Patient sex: M
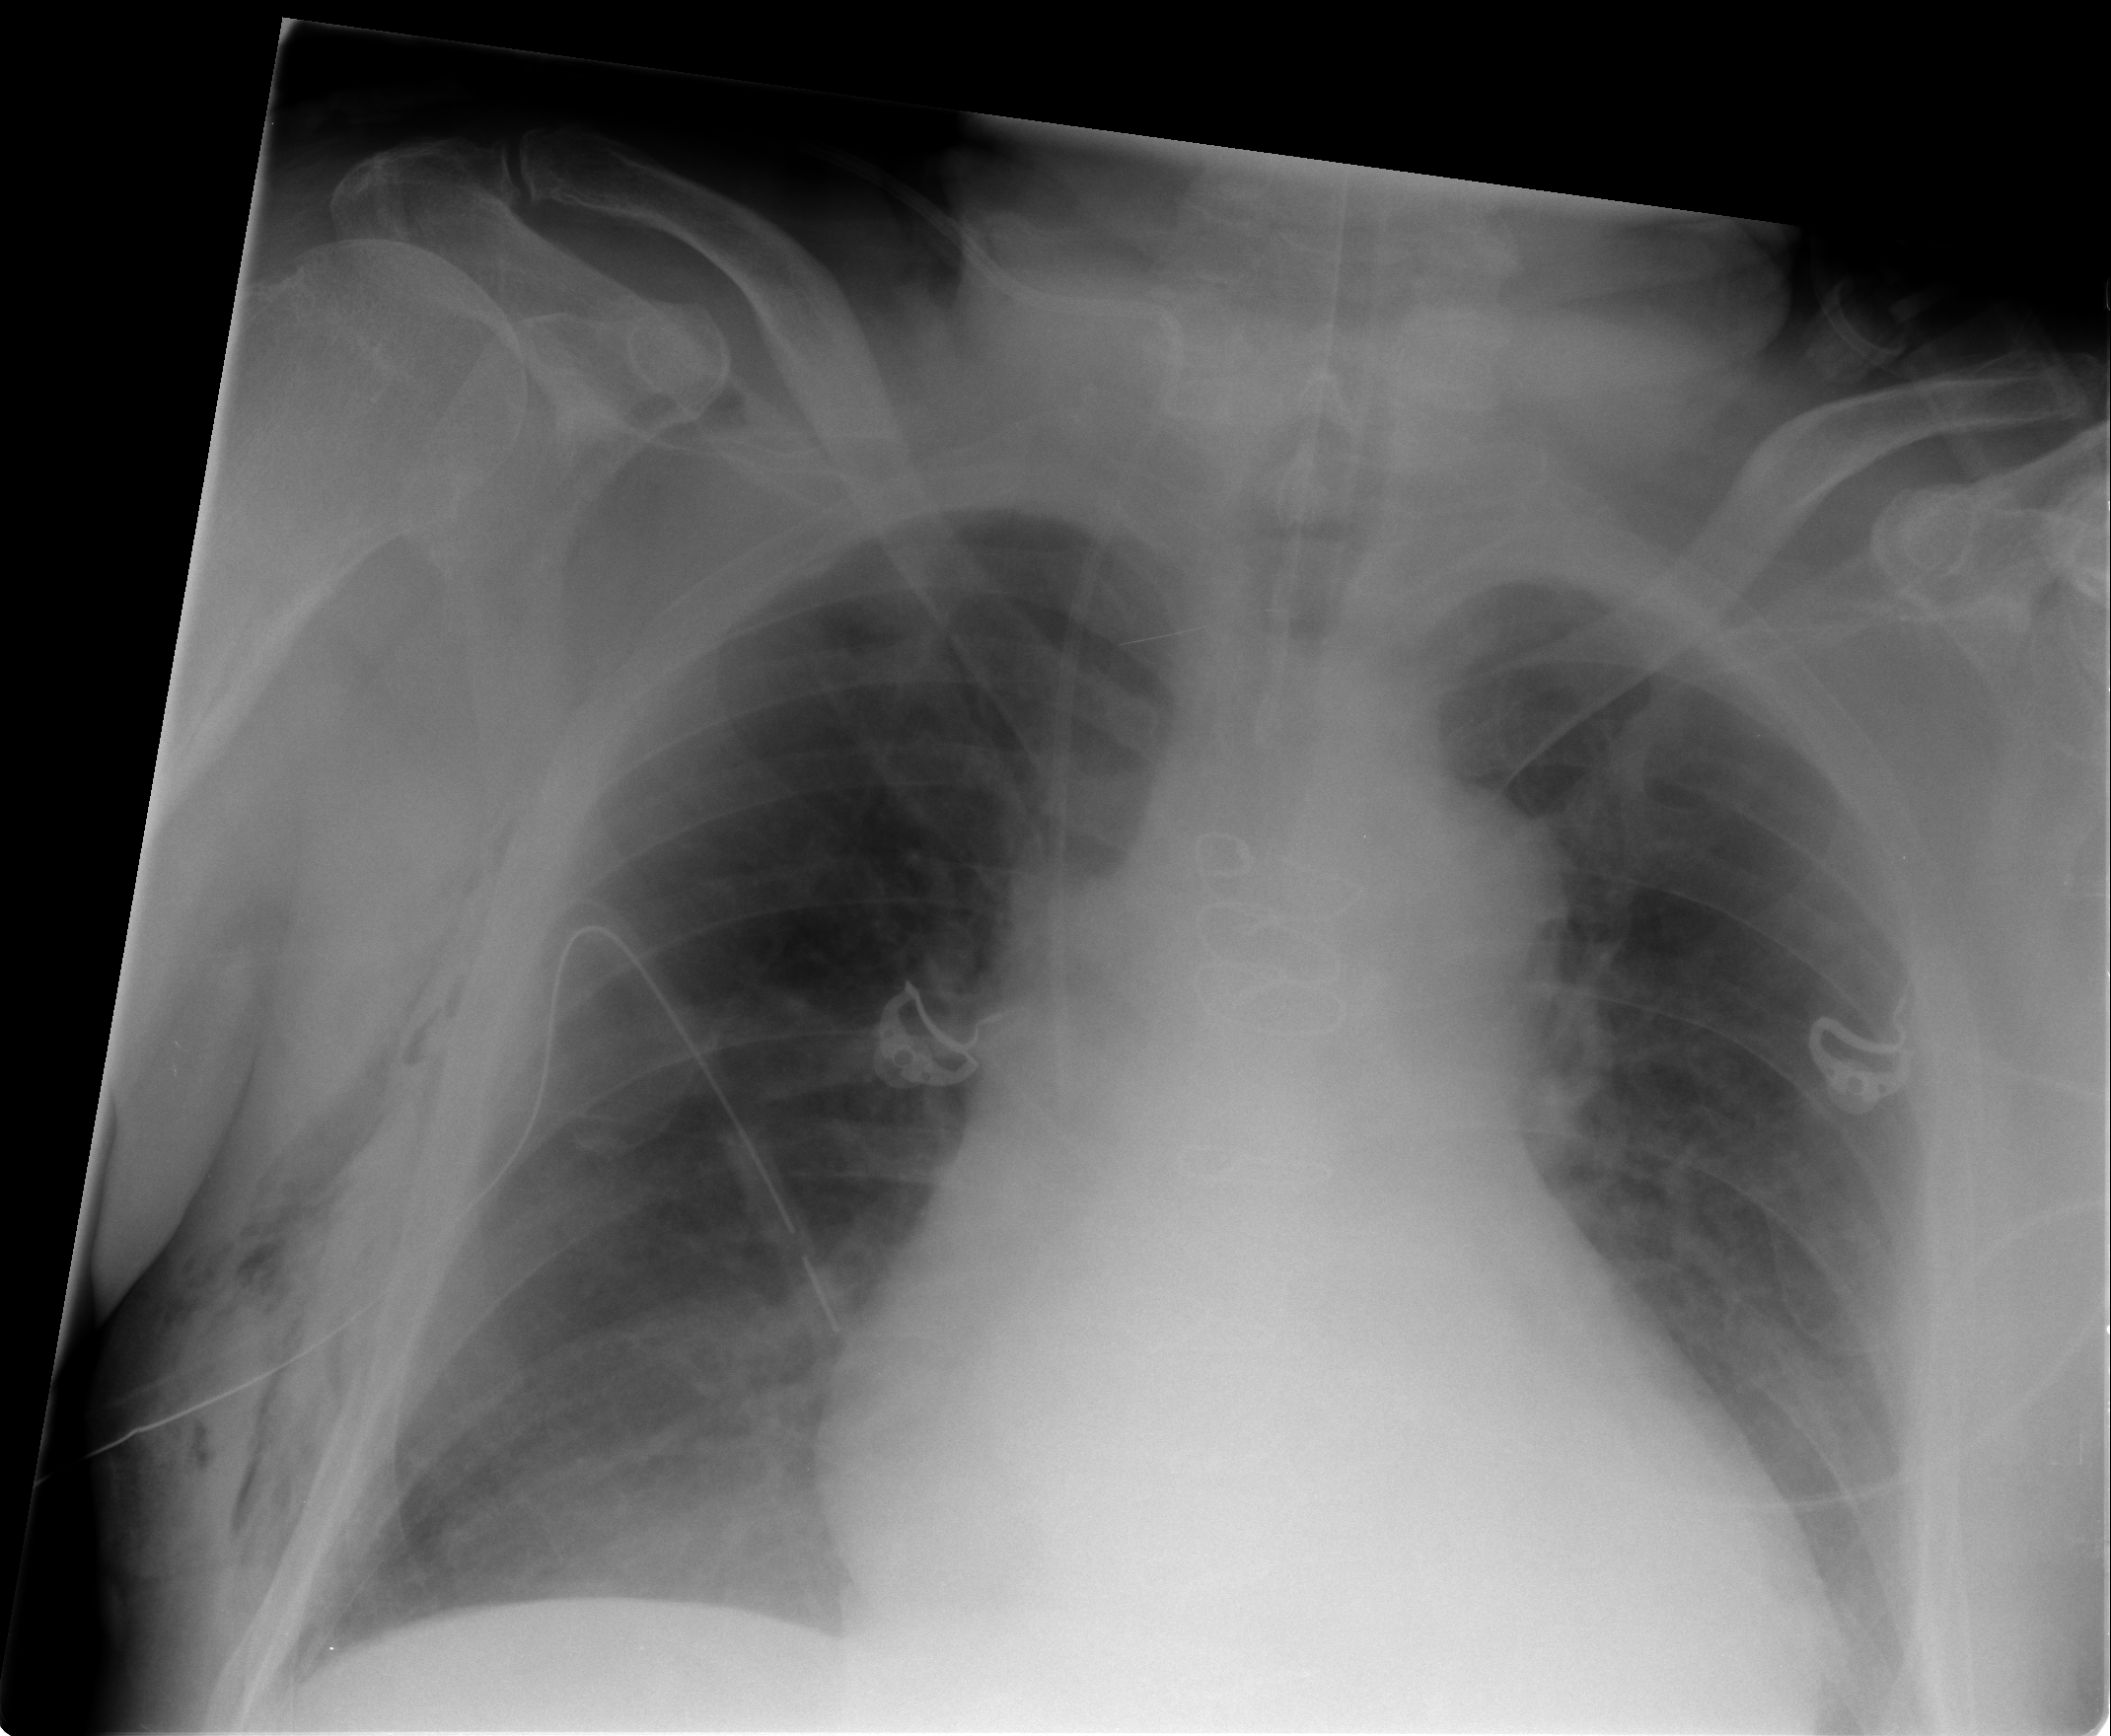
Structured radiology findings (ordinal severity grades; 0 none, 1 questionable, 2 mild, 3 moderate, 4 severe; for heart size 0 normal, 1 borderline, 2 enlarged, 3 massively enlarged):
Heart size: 2
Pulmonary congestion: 2
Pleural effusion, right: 1
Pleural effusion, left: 2
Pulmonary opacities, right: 0
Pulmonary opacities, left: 0
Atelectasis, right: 2
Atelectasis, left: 2